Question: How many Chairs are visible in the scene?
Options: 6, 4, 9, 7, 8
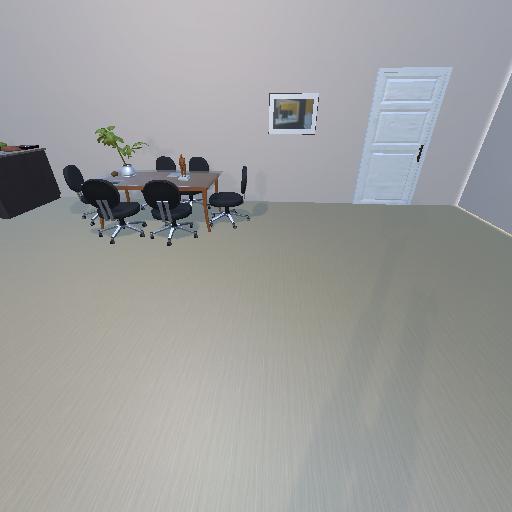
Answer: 6